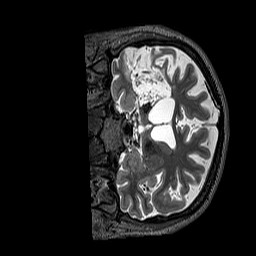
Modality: T2w
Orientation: coronal
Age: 68
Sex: female
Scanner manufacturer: siemens
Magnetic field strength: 3 T
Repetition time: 3.2 s
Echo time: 0.567 s